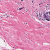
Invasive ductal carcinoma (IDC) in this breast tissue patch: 0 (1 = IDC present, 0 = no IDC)